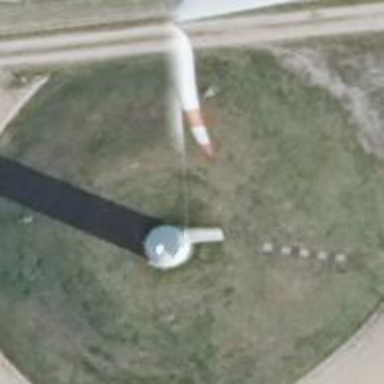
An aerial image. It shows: Wind generator powered by wind turbines of horizontal axis type. It is manufactured by Vestas.